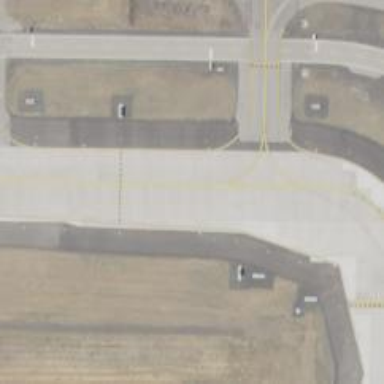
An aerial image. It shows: View of taxiway at the airport.